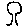
Label: tree